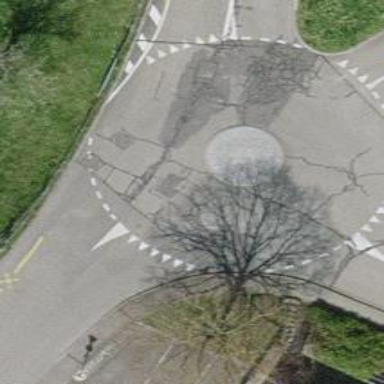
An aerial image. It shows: Residential road that intersects with roundabout.